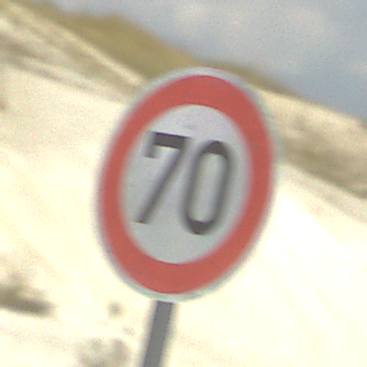
Verkehrszeichen: Geschwindigkeit70
Umgebung: Outdoor, Beach
Tageszeit: MorningAfternoon
Wetter: PartlyCloudy
Licht: Natural
Jahreszeit: NotSpecified
Kontrast: HighContrast